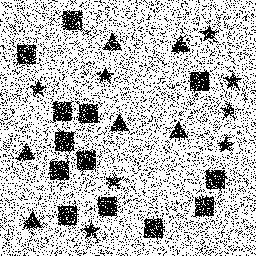
Squares: 13
Triangles: 6
Stars: 8
Total shapes: 27